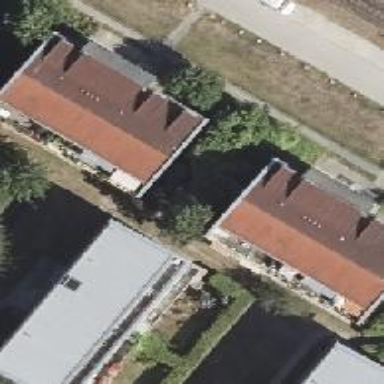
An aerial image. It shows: Gabled roof on building that houses apartments.